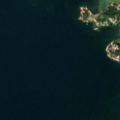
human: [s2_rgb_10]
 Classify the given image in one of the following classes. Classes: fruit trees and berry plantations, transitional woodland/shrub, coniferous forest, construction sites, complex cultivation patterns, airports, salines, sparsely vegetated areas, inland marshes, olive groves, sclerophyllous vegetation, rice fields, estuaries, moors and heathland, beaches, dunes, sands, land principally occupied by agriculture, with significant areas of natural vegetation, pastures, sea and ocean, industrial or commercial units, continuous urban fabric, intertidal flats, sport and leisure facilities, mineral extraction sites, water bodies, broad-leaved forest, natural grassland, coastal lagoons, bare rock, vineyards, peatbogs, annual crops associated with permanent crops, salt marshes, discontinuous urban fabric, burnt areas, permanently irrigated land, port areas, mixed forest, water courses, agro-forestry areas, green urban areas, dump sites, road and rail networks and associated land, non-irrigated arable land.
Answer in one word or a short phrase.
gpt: mixed forest, sea and ocean